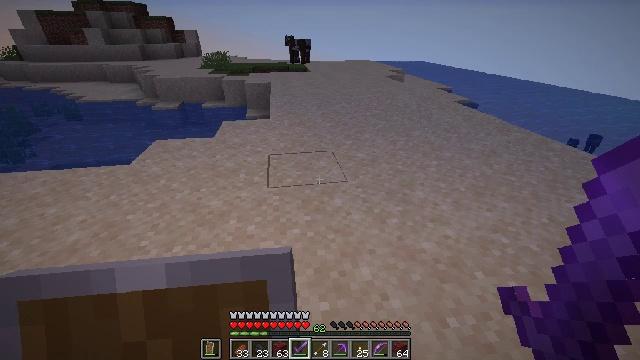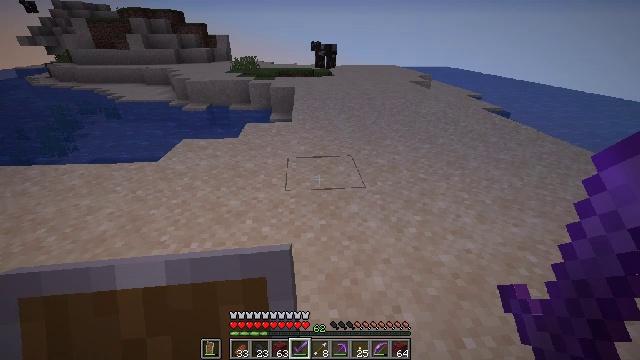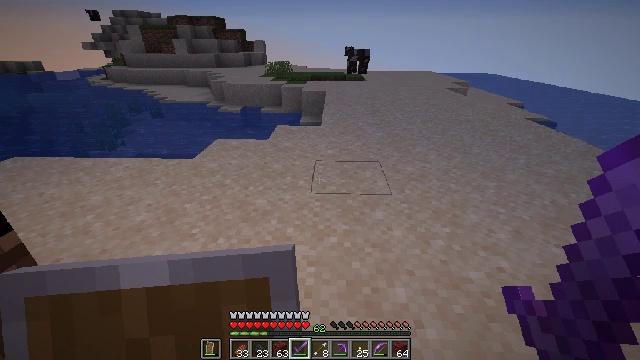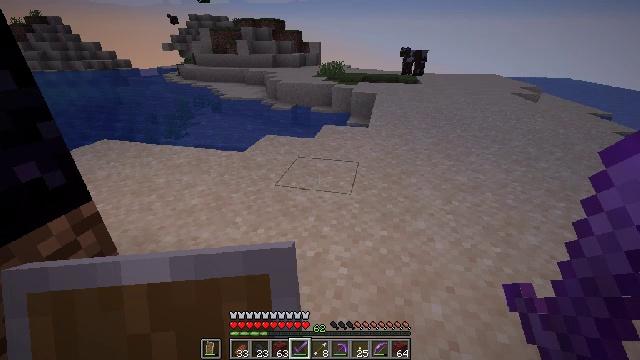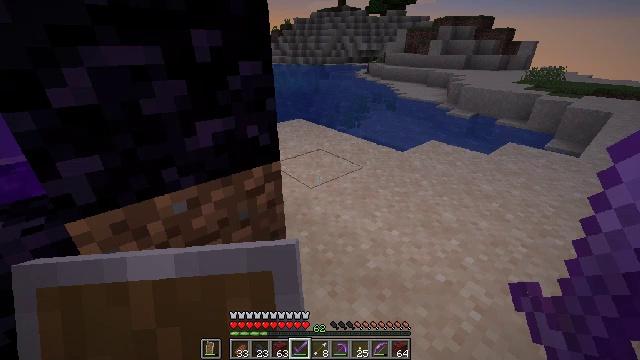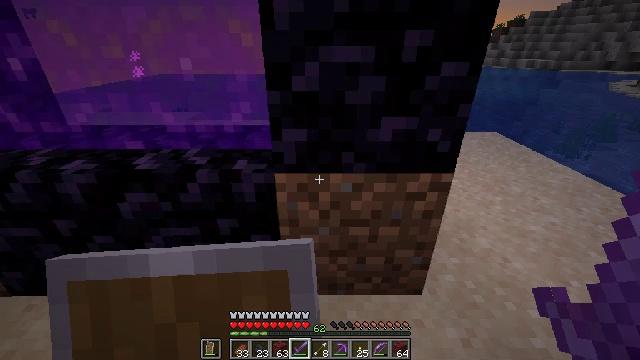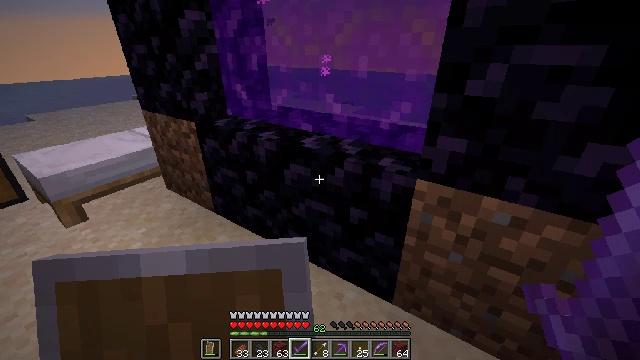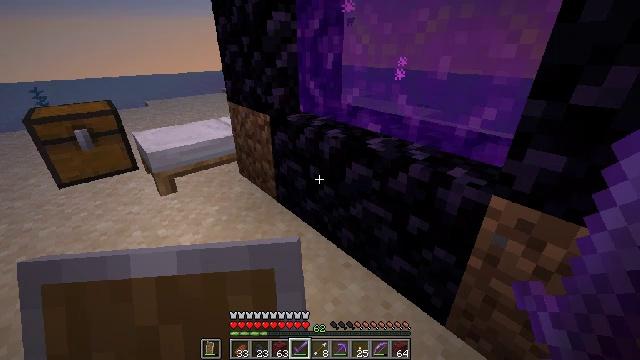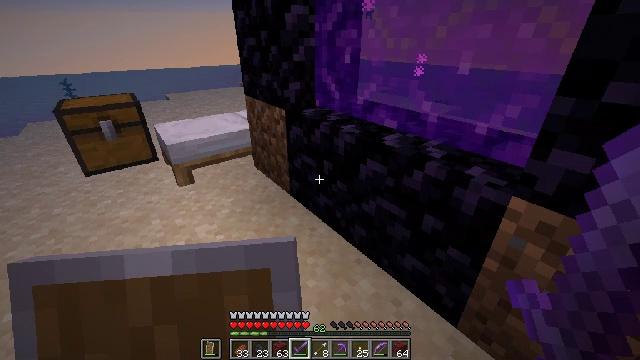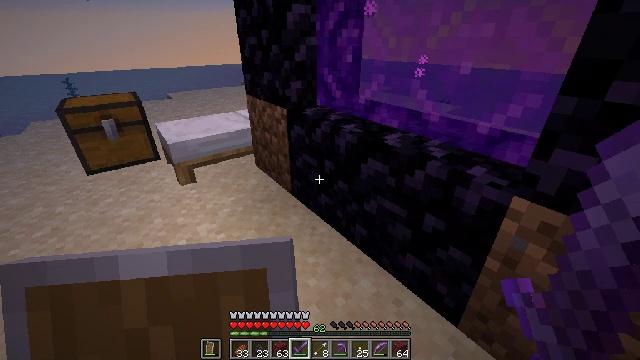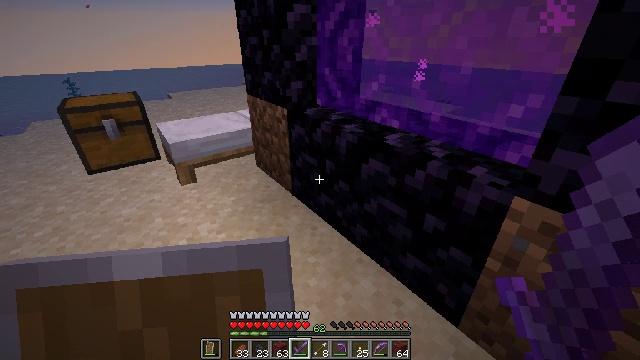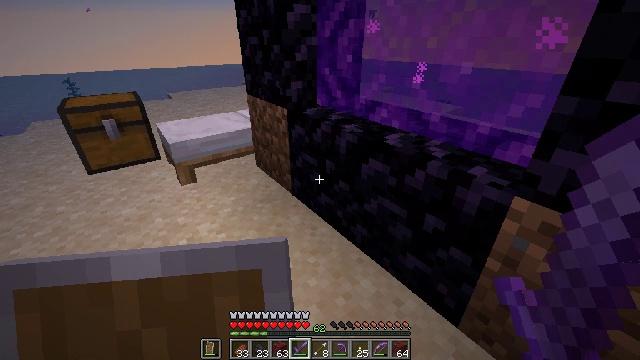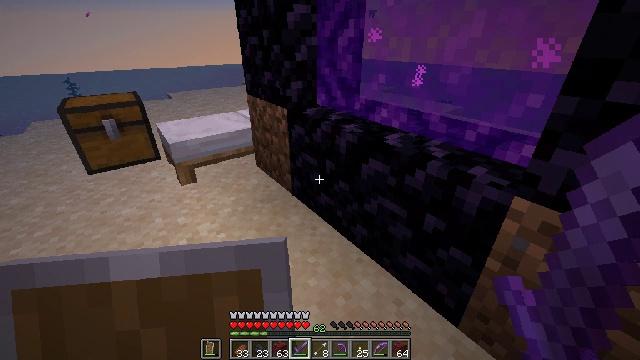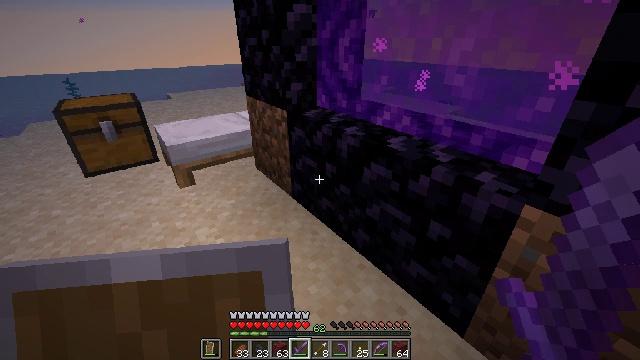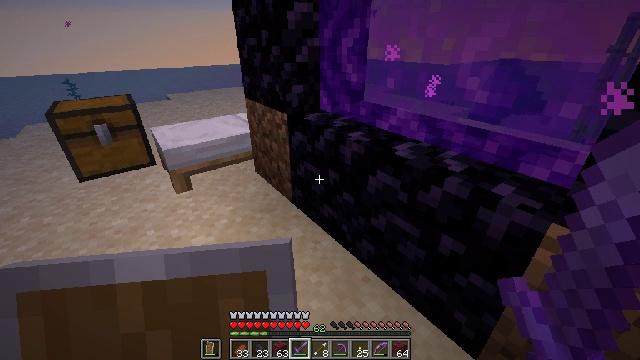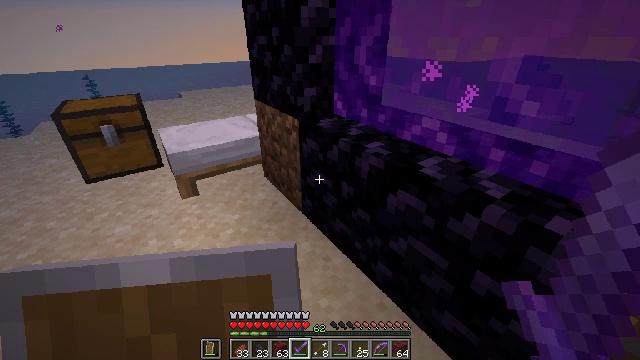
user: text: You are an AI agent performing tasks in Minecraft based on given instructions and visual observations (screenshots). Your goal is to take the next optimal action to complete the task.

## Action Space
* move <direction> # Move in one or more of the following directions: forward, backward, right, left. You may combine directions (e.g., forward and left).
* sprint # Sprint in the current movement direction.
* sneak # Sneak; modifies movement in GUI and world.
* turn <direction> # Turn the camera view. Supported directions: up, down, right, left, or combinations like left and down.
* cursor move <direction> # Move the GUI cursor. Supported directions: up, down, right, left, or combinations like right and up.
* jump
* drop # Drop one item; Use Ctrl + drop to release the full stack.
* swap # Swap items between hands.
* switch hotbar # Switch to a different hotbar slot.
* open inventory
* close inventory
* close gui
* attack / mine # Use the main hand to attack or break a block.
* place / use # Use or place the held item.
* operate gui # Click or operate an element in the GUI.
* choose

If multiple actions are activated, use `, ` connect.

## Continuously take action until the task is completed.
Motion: motion action
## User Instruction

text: In the crafting menu, combine ender pearl and blaze powder for an ender eye.
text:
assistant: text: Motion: turn left
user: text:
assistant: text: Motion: turn left
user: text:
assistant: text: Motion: turn left
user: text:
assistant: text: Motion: turn left
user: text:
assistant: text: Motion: turn left
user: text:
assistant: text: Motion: turn left
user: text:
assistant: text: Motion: turn left
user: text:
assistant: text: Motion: turn left and down
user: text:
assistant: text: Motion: no_op
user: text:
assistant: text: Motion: no_op
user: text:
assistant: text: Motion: no_op
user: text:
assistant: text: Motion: no_op
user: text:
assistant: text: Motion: move forward
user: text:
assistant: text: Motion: move forward
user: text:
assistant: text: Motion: move forward, turn left
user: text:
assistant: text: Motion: move forward, turn left
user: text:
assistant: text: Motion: move forward, turn left
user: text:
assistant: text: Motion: move forward, turn left
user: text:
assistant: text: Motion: move forward, turn left and down
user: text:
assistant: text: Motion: move forward, turn left
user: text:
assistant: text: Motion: no_op
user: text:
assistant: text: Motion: use / place
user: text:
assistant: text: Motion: use / place
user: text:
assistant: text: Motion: use / place
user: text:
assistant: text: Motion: no_op
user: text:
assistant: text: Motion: no_op
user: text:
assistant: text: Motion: no_op
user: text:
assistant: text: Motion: no_op
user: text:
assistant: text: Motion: no_op
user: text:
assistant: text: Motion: no_op